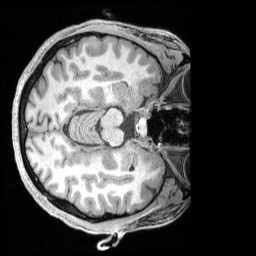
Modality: T1w
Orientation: axial
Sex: male
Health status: ill
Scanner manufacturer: siemens
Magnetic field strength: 3 T
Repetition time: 2.4 s
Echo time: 0.00201 s